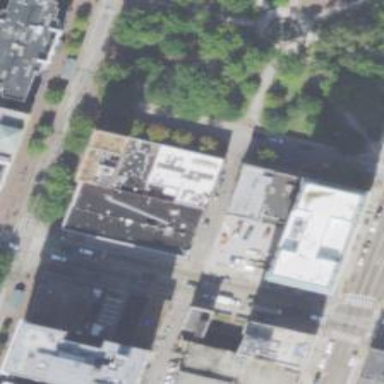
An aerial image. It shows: Alleyway designated as service road.